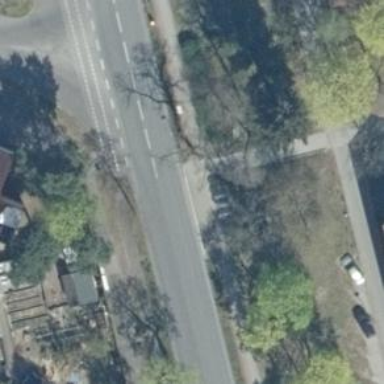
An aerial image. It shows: Asphalt road with sidewalks on both sides. The road is classified as primary highway.